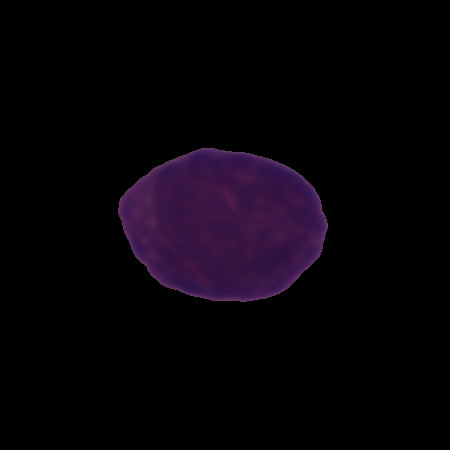
Label: cancer